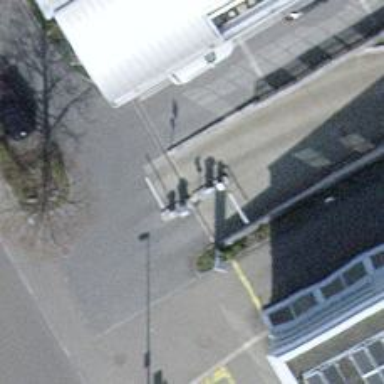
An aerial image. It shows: Lift gate barrier.